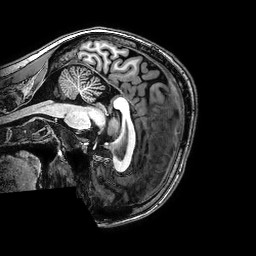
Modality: T1w
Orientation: sagittal
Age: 23
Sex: female
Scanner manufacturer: philips
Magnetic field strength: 3 T
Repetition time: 0.008239 s
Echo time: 0.00377 s